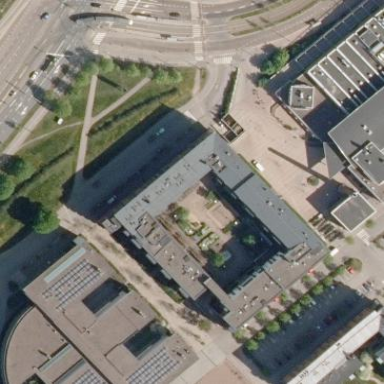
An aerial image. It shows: Building with facade color of #e0efeb and roof color of #868890.